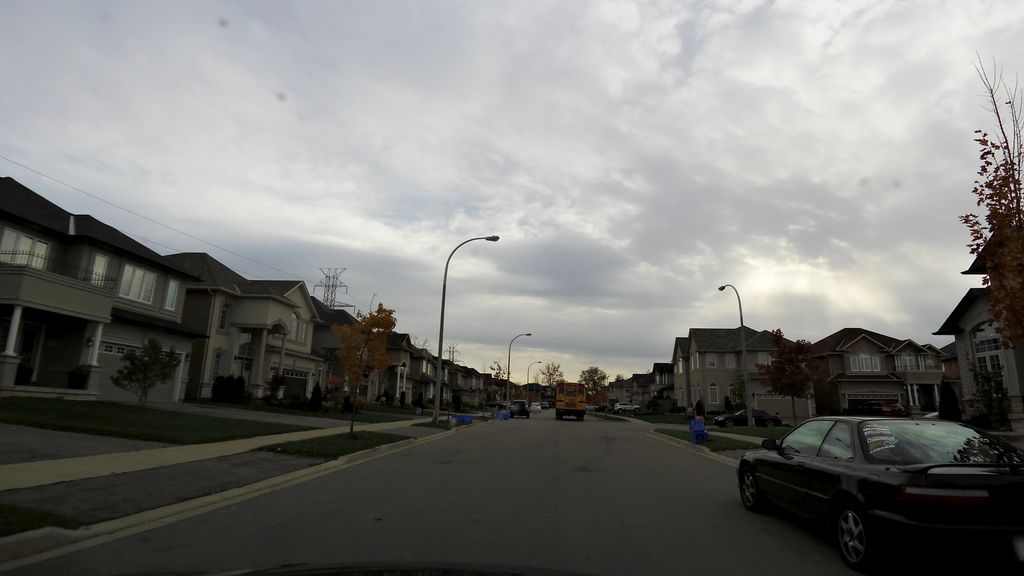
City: hamilton